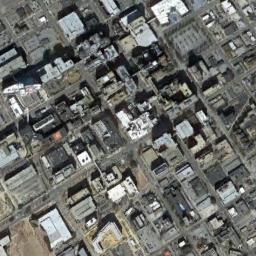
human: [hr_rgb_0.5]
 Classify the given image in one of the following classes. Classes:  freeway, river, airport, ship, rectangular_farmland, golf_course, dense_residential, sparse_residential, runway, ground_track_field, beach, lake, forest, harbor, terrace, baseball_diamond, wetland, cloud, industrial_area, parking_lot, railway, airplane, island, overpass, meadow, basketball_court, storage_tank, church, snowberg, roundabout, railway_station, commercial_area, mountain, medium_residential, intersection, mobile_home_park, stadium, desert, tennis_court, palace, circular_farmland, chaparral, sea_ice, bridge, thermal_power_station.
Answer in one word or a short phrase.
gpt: commercial_area